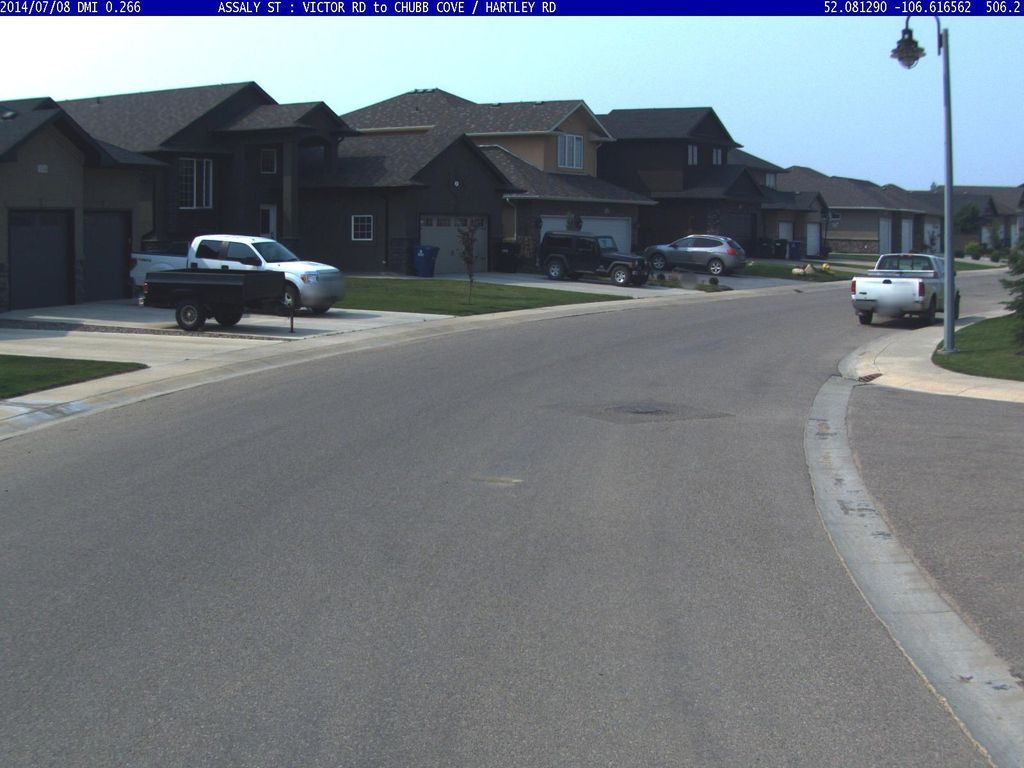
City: saskatoon